Question: In VS2012, my web project debugs fine like always. I use IIS Express. Today, I installed VS 2013 and when I press F5 to debug, I get

I can't find a solution to this anywhere. I tried clearing out temp files, change the port number from 7227 to something else, deleting iis express config files, etc. I even uninstalled and re installed VS 2013.
I can run without debugging, then attach to IISExpress and that works, but I can't start with an F5. Any clues?
EDIT: Happens on another machine as well with fresh install of windows 8.1 and VS 2013
EDIT: SOLUTION: I had Silverlight checked as a Debugger. I unchecked Silverlight and I was able to debug using Chrome or Firefox using F5. Obviously something isn't right here, but I don't need Silverlight debugging anyway.
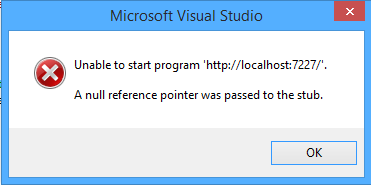
Answer: I had this problem and it was caused by IE not being the default browser. You can correct this by following this answer
<URL>